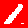
Digit: 1